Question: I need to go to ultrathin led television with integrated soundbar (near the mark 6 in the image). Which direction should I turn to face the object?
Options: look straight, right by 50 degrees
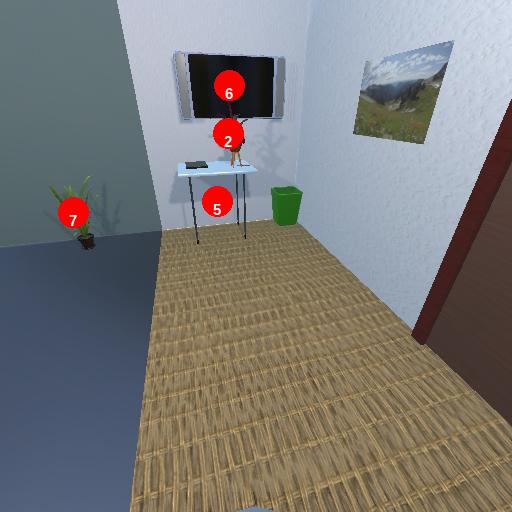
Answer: look straight